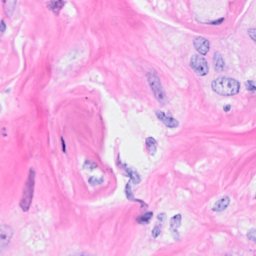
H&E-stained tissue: Breast